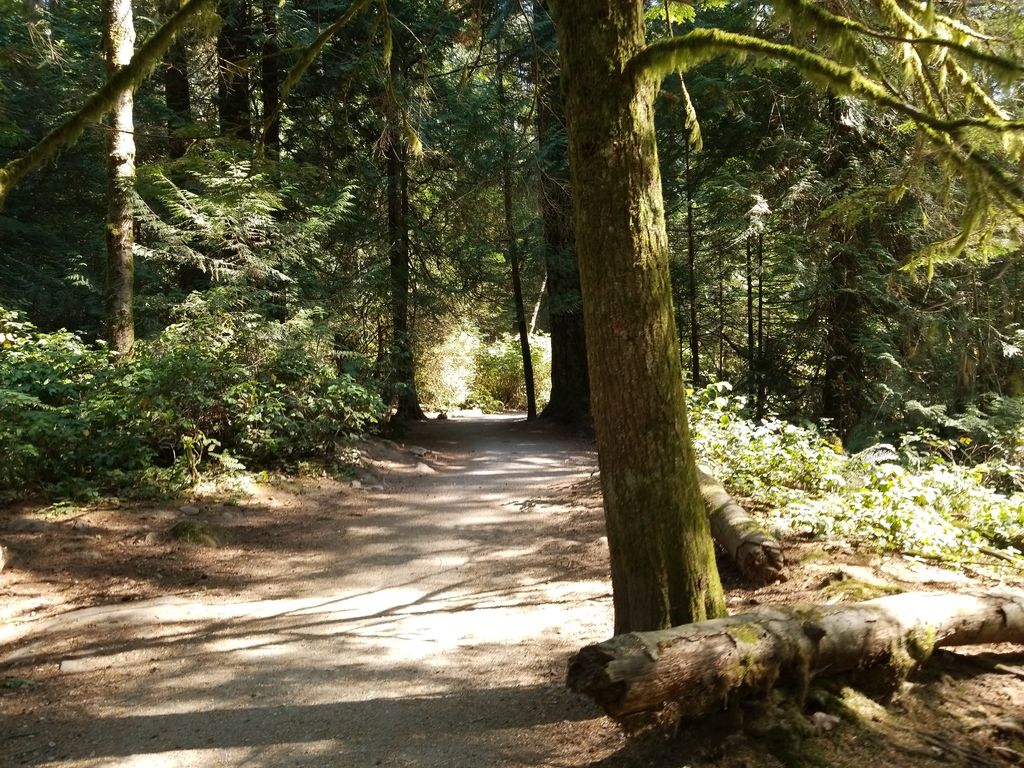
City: vancouver